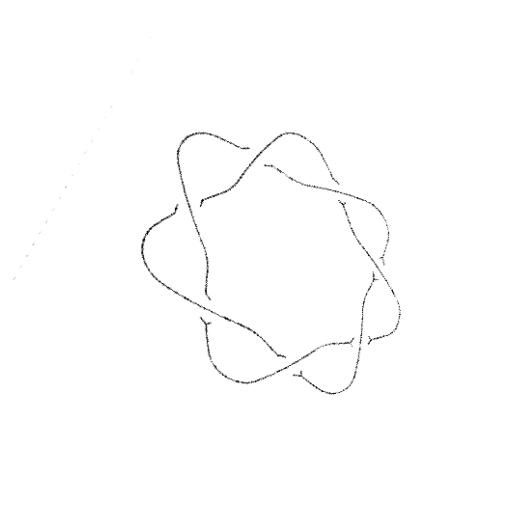
Crossing number: 7